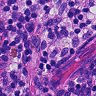
Metastatic tissue present: no